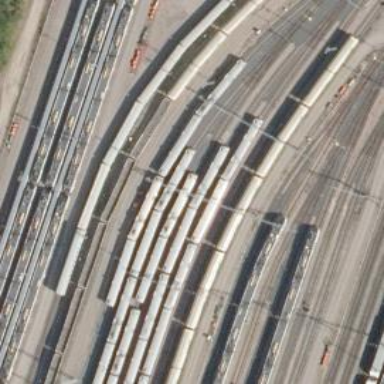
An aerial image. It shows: Rail yard with electrified contact lines for the railway.